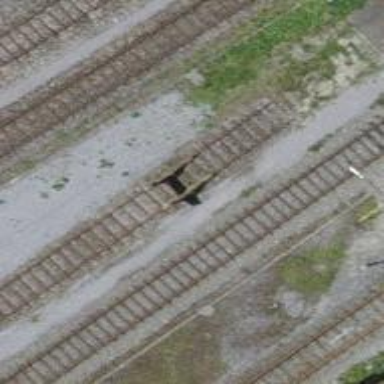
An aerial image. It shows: Railway buffer stop.